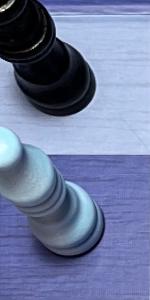
Label: Bishop_White